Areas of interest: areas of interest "Factory"
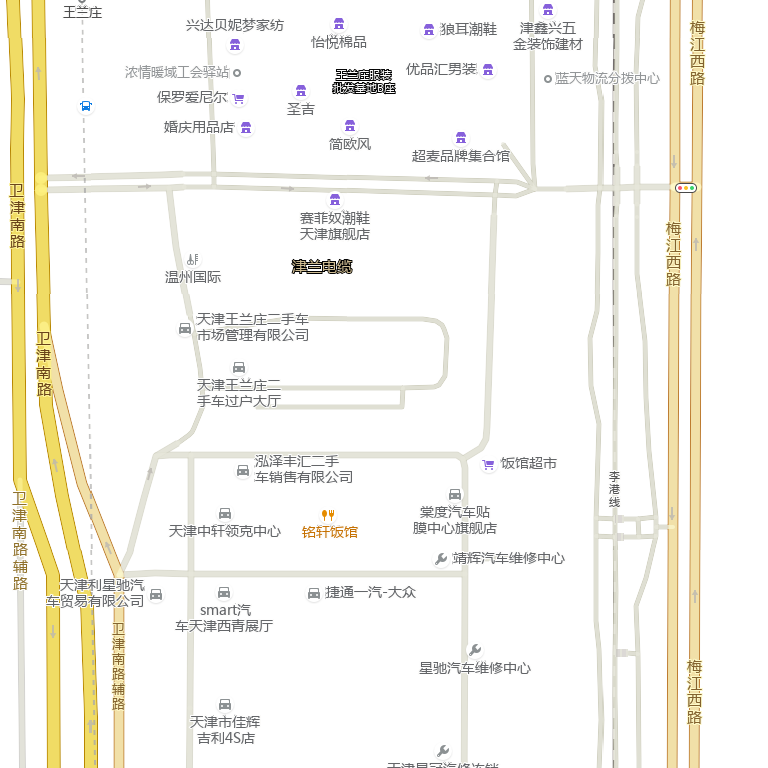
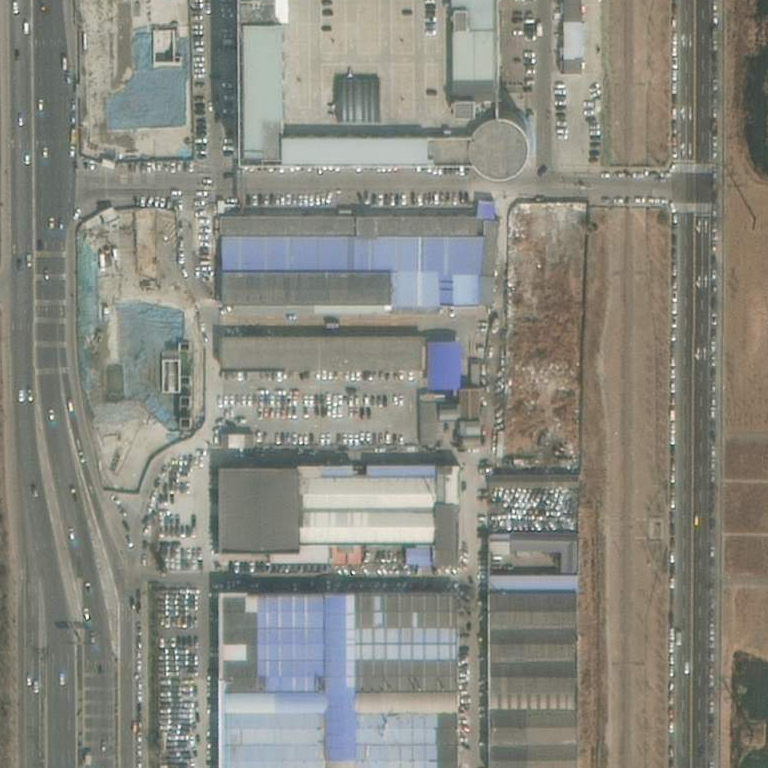